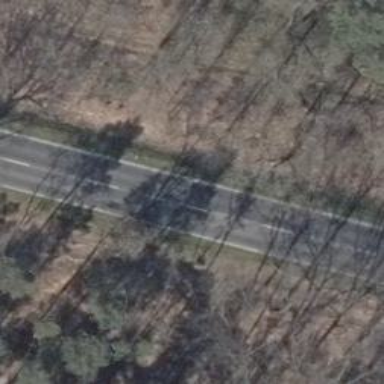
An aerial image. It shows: Secondary road with asphalt surface.